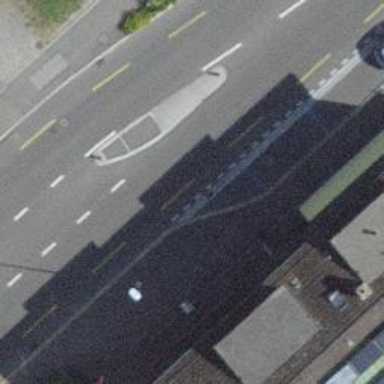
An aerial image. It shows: Primary highway with dedicated cycle lane and separate sidewalks on both sides.